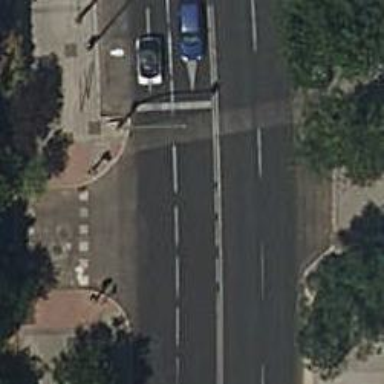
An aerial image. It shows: Road with traffic signals.